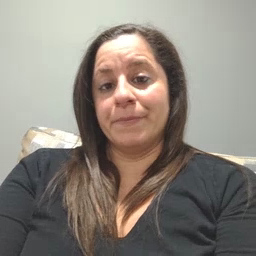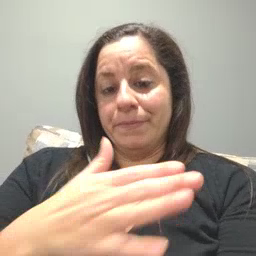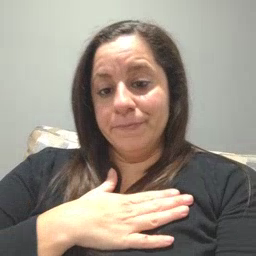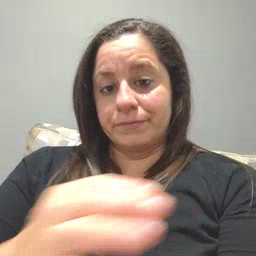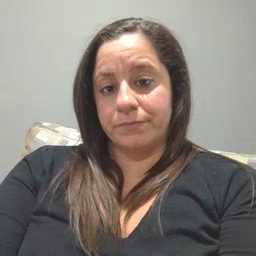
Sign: minemy